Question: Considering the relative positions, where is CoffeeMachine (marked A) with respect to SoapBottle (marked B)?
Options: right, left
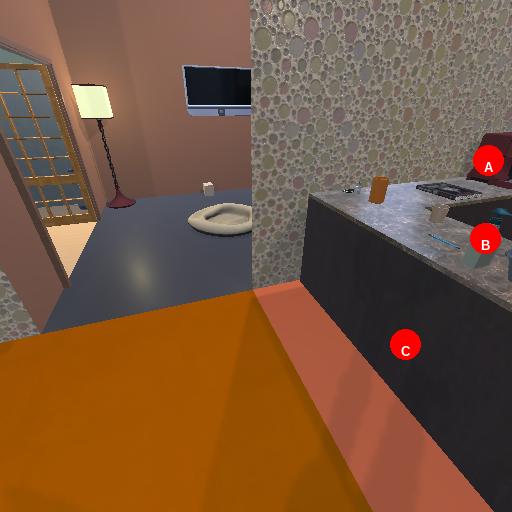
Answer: right